Interaction volume radius: 10 \u00c5
Interaction volume height: 20 \u00c5
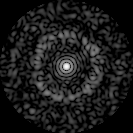
Disorder parameter: 0.8394